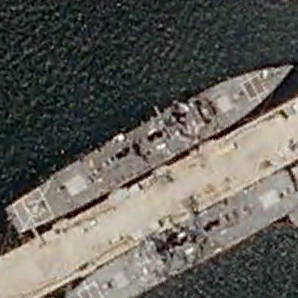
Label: destroyer